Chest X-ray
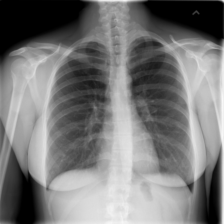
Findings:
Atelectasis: negative
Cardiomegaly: negative
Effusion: negative
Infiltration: negative
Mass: negative
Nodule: negative
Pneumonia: negative
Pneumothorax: negative
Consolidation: negative
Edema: negative
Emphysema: negative
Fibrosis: negative
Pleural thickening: negative
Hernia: negative